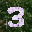
Label: 3